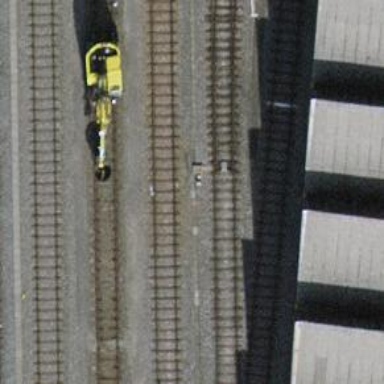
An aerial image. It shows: Single railway track with electrified contact line. It is spur track.